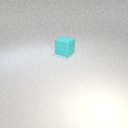
large cyan rubber cube